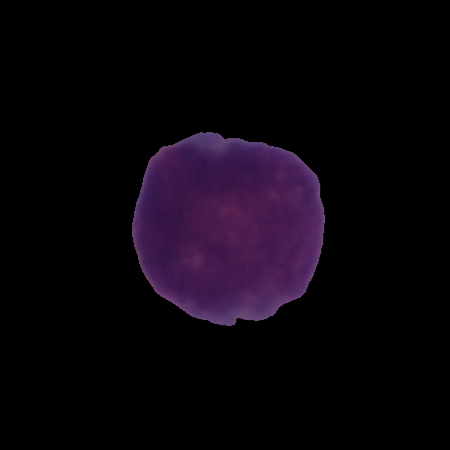
Label: cancer